Aerial crown-view tile of a tropical tree (Barro Colorado Island, Panama), acquired 20250217:
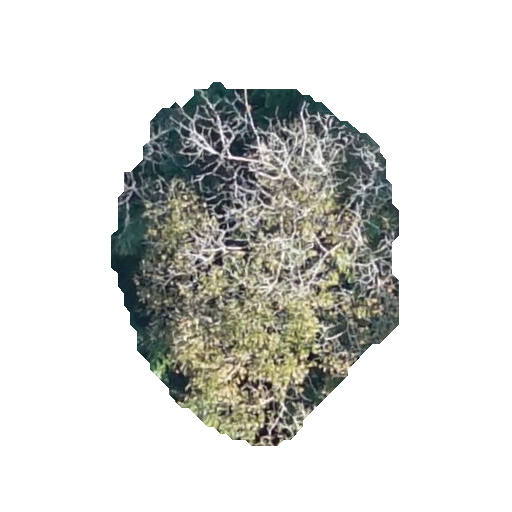
Species: Dipteryx oleifera
GBIF accepted scientific name: Dipteryx oleifera
Crown area: 114.124 m²